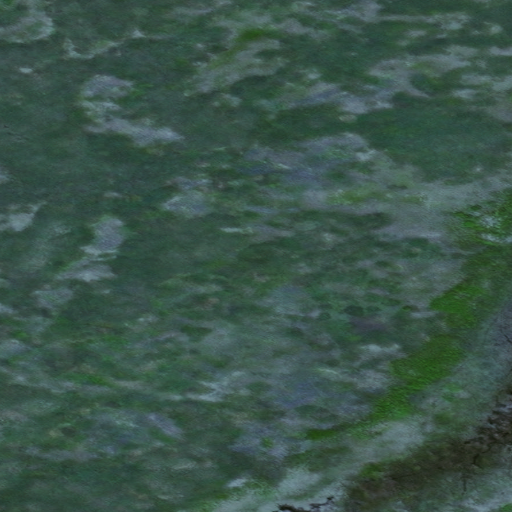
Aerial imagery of ridge(s) in Alaska named Igushik Ridge containing only unknown